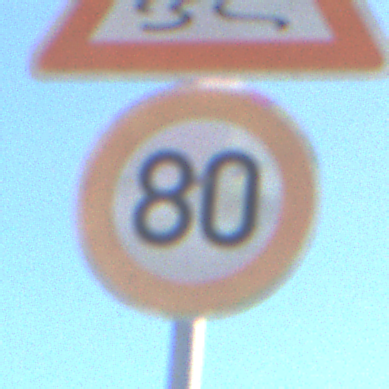
Verkehrszeichen: Geschwindigkeit80
Zusatzzeichen oben: SchleuderOderRutschgefahr
Umgebung: Outdoor, Suburban
Tageszeit: MorningAfternoon
Wetter: PartlyCloudy
Licht: Natural
Jahreszeit: NotSpecified
Kontrast: HighContrast